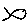
Label: fish